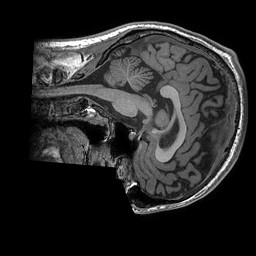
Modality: T1w
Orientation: sagittal
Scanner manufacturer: ge
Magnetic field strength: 3 T
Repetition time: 0.008156 s
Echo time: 0.00318 s